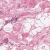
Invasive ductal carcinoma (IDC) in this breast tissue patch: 0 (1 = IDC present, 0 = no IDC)